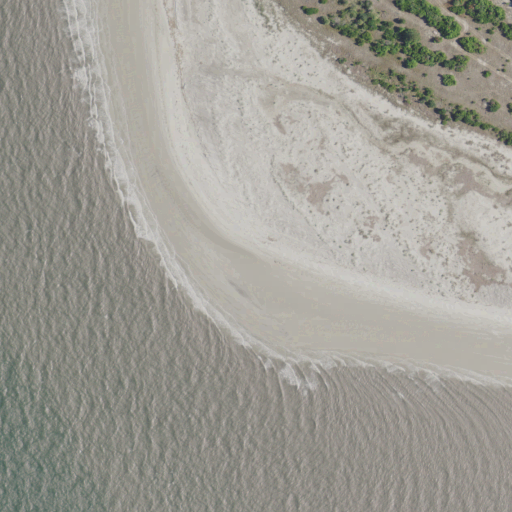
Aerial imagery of cape in South Carolina named Bay Point containing open water, barren land, and herbaceous wetlands